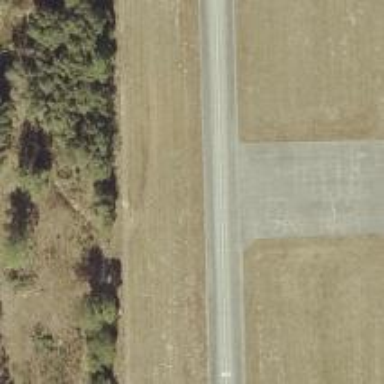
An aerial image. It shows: Asphalt runway at the airport.